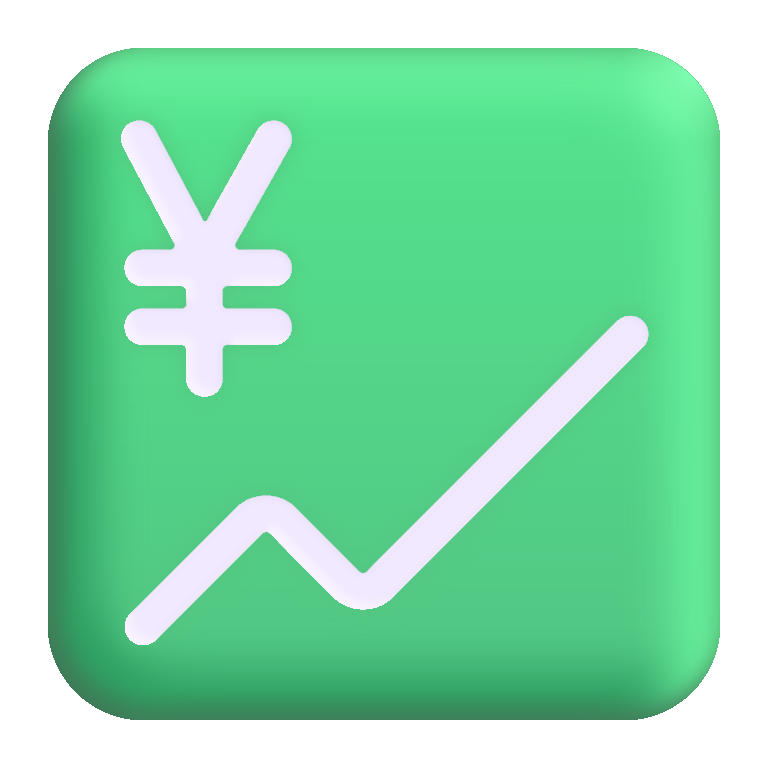
chart increasing with yen color